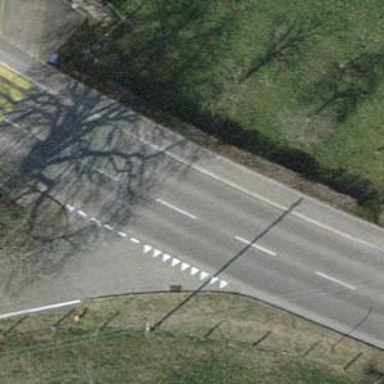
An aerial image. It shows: Road with "give way" sign.